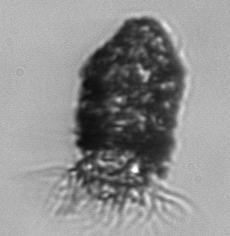
Label: Stenosemella_pacifica